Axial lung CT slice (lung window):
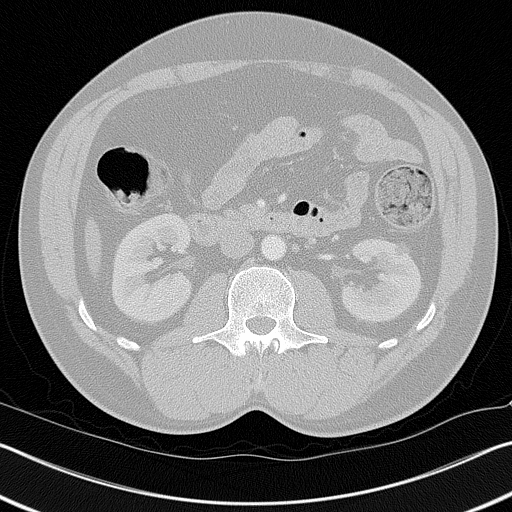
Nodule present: no